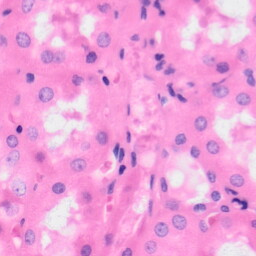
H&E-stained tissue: Kidney